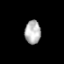
Tissue: prostate
Cell type: Myeloid cells
Senescence score: 0.7191
Nuclear area (px): 366
Mean DAPI intensity: 180.503